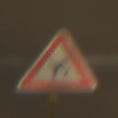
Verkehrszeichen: FlugbetriebRechts
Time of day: Night
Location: Outdoor (Urban)
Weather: Overcast
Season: NotSpecified
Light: Artificial